Interaction volume radius: 5 \u00c5
Interaction volume height: 40 \u00c5
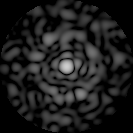
Disorder parameter: 0.8252